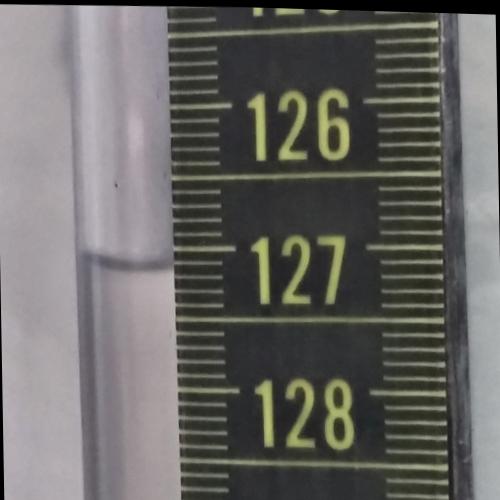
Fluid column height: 127.1 cm